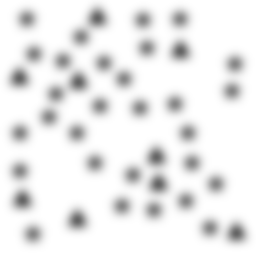
Squares: 0
Triangles: 9
Stars: 29
Total shapes: 38